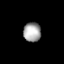
Tissue: lung
Cell type: T cells
Senescence score: 0.0972
Nuclear area (px): 330
Mean DAPI intensity: 165.391